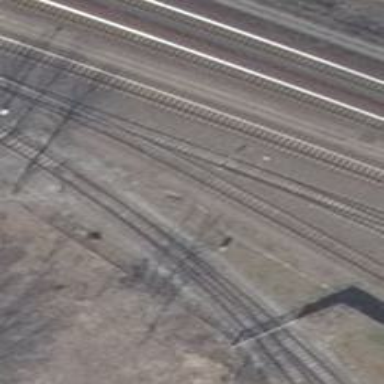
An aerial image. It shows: Railway switch with the turnout side on the right.